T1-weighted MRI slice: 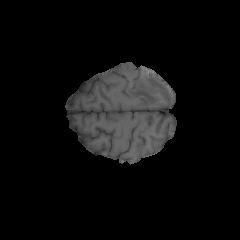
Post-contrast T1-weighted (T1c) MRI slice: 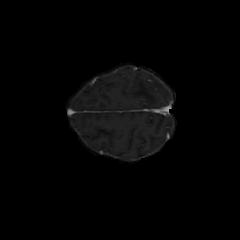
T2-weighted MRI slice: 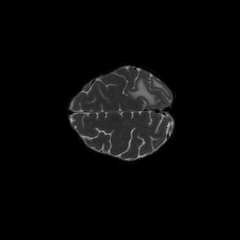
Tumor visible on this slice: yes